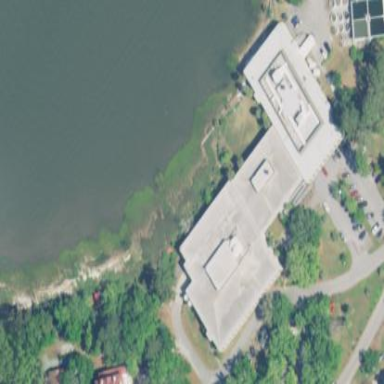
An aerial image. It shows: Government office building.